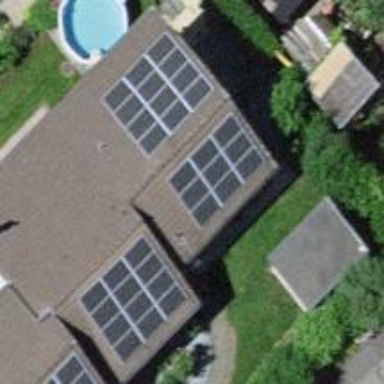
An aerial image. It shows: Solar photovoltaic panel generator.